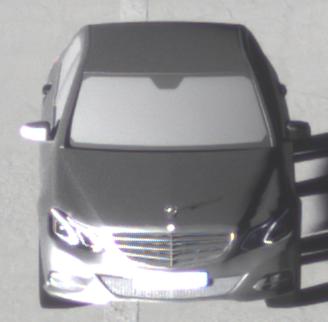
Make: Mercedes-Benz
Model: E 200
Detailed model: E-Class (212) Limousine
Model produced from: 2013/04
Model produced until: 2015/10
Doors: 4
Color: gray
Road condition: dry road
Daytime: sunrise or sunset
Contrast: high contrast